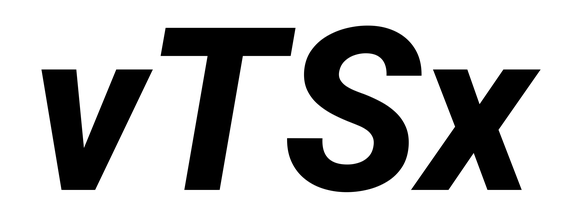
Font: Roboto-Italic_ExtraBold_Italic